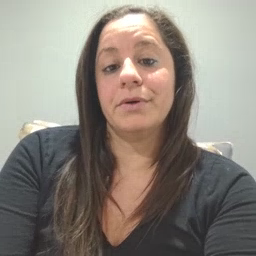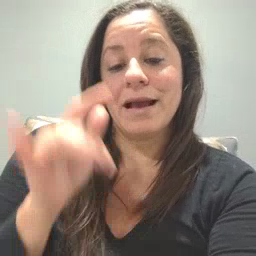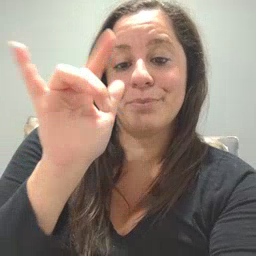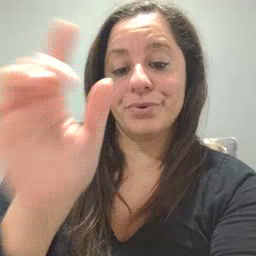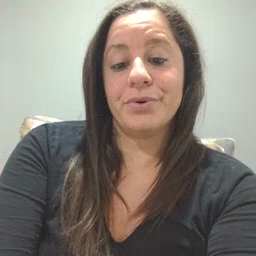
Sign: airplane